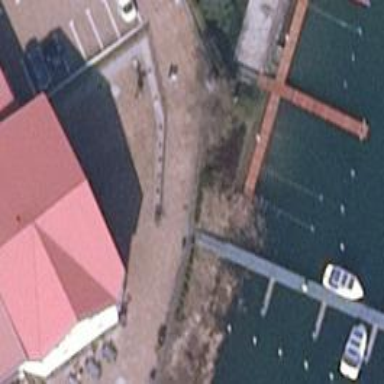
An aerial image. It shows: Man-made pier.